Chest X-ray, PA view. Patient: 57 years old, sex F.
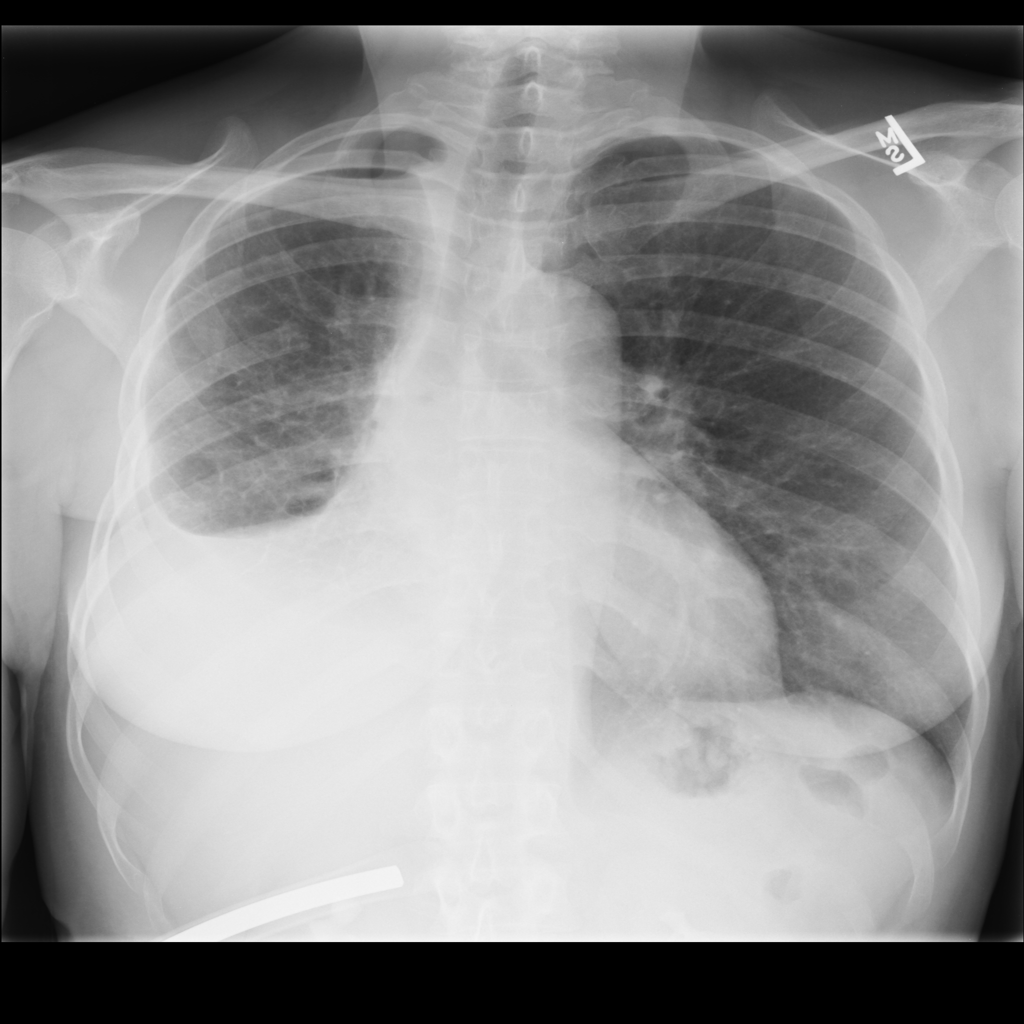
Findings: Effusion, Pneumothorax